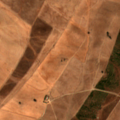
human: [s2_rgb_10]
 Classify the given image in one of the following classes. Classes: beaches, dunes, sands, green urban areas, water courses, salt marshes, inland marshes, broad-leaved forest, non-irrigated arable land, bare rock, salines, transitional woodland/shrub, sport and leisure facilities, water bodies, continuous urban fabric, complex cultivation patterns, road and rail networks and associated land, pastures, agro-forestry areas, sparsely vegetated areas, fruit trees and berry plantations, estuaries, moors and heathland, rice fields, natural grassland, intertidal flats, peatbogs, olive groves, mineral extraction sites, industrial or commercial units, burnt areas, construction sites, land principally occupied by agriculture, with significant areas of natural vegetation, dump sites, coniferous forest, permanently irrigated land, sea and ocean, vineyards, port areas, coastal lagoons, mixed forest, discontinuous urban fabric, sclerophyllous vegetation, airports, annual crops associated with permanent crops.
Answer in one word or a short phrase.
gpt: non-irrigated arable land, transitional woodland/shrub